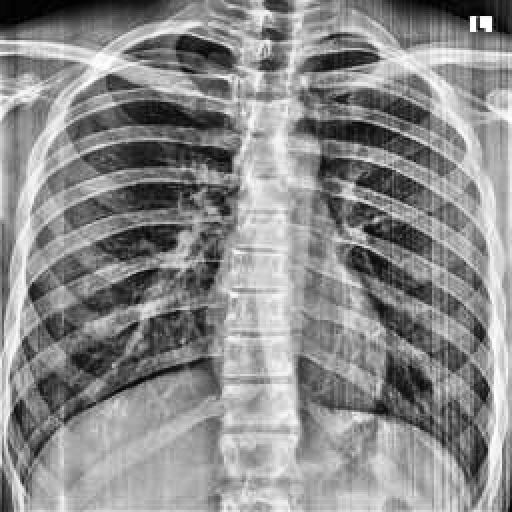
Finding: NORMAL